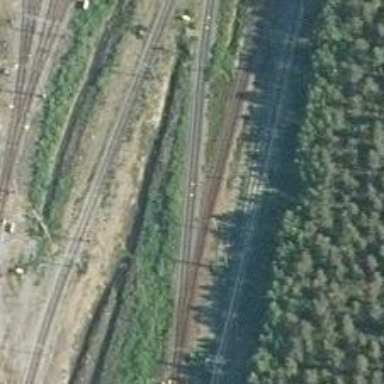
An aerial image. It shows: Railway yard used for servicing trains.